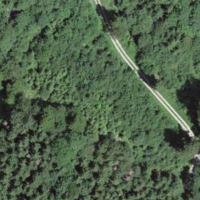
EUNIS habitat code: 44
Species observed at this site:
Mercurialis perennis